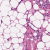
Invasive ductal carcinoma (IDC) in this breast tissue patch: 0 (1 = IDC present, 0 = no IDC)